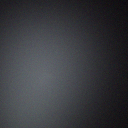
Screen state: off